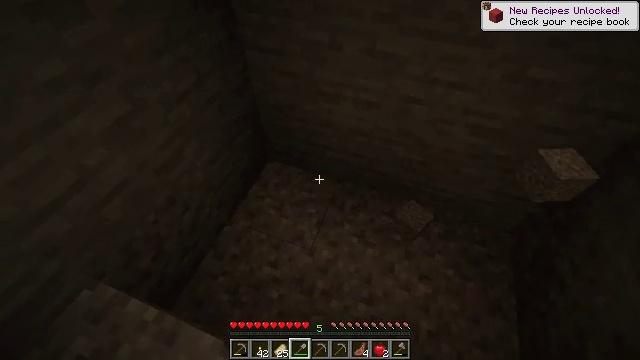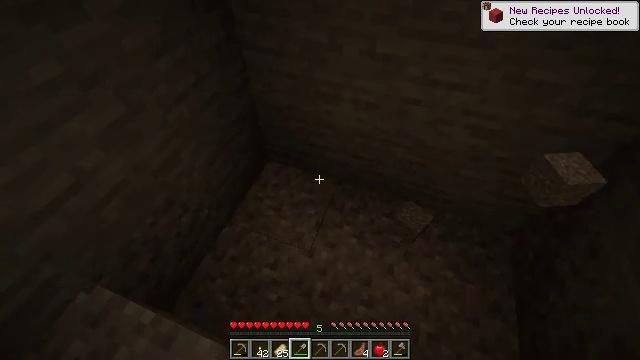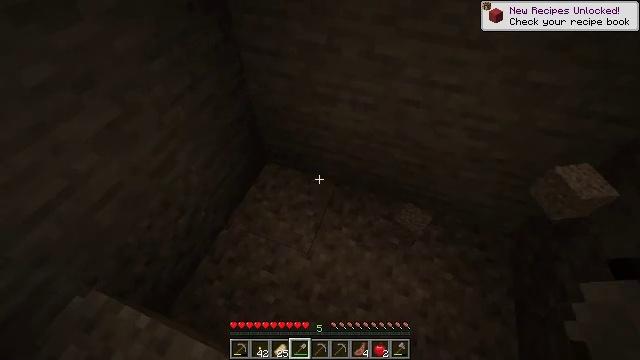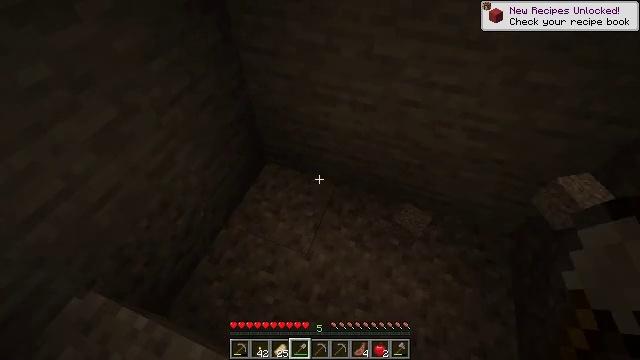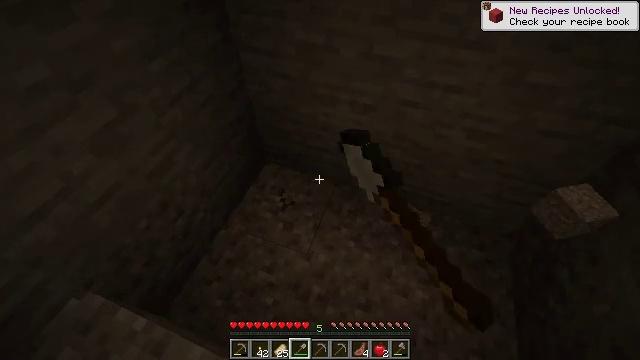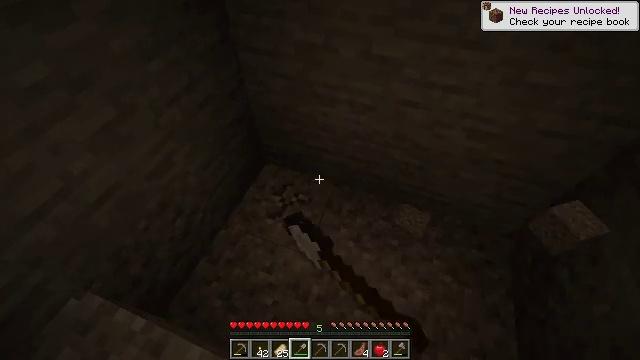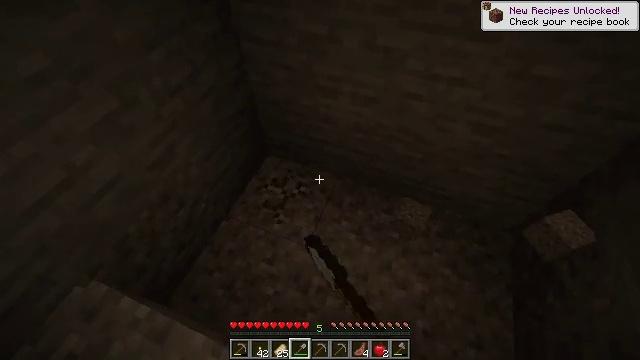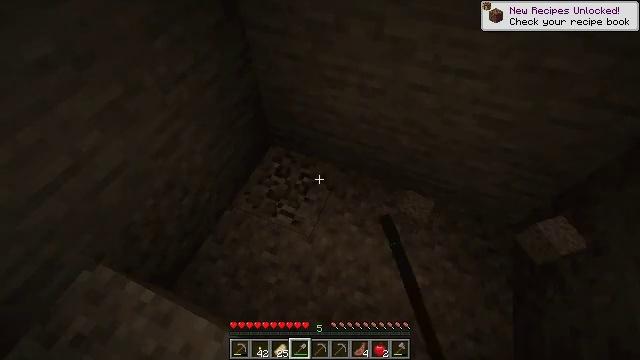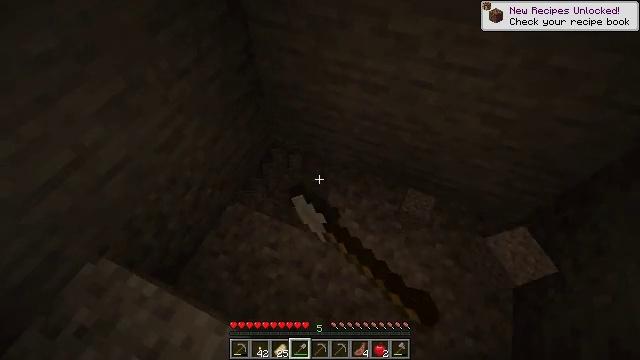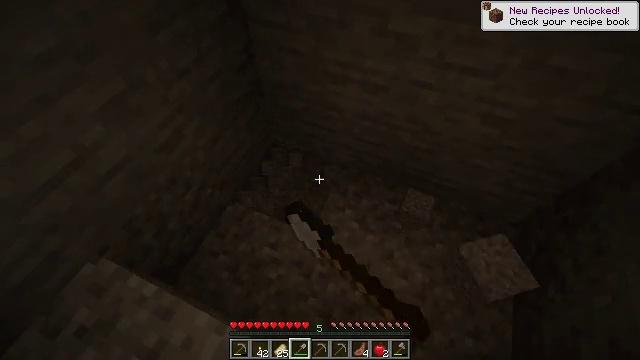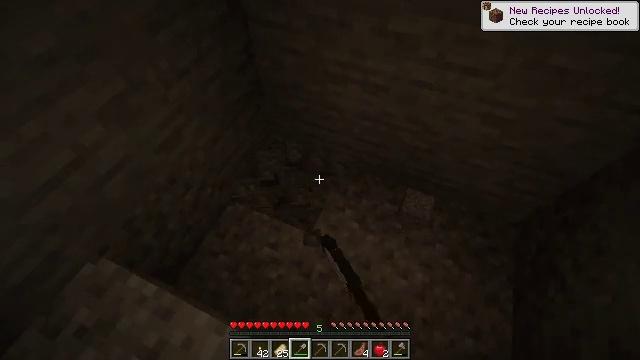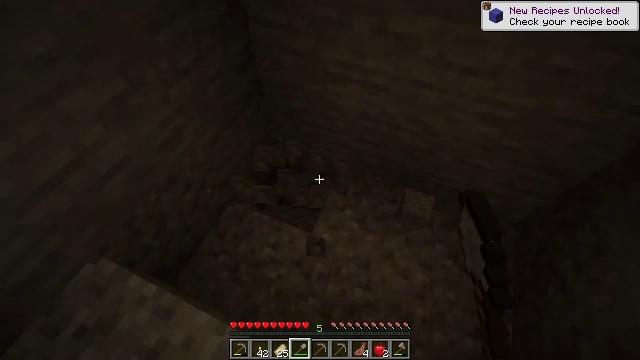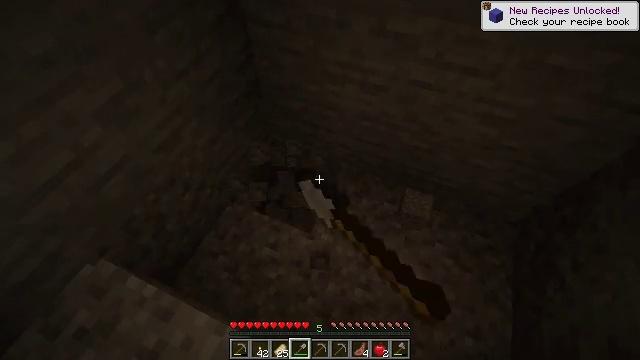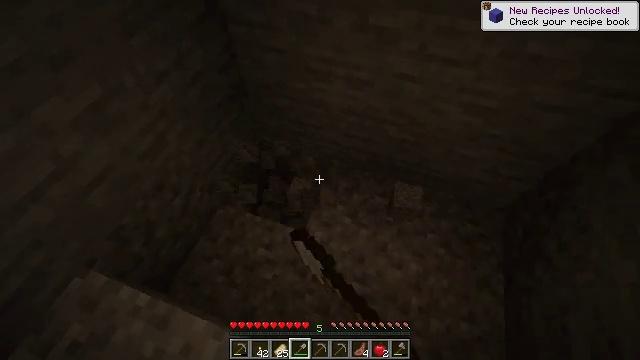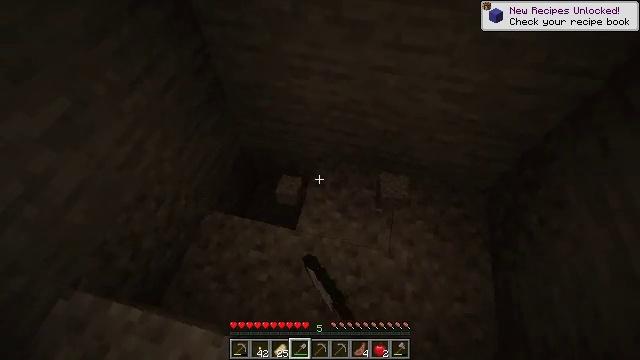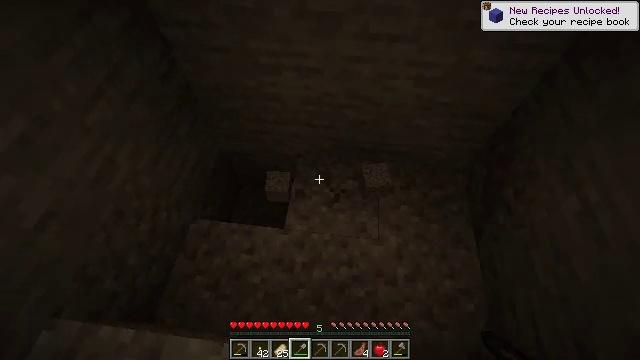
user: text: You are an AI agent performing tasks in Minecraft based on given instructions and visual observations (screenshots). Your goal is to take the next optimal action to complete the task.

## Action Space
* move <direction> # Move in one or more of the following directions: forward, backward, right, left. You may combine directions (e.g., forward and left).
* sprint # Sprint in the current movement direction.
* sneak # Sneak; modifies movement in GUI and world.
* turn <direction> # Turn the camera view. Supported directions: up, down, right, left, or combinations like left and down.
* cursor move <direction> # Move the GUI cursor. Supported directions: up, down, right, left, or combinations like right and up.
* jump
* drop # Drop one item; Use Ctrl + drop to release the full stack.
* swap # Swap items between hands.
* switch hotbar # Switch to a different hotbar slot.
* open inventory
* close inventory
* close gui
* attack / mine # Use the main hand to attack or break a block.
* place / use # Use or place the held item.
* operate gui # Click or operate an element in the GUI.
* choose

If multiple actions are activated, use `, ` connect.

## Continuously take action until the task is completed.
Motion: motion action
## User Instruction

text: Collect gravel for your inventory.
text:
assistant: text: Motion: no_op
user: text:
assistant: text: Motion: no_op
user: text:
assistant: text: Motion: attack / mine
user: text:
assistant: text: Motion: attack / mine
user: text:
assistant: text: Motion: attack / mine
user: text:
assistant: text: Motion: turn down, attack / mine
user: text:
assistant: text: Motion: turn left and down, attack / mine
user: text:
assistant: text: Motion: attack / mine
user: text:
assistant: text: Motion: attack / mine
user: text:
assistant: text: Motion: attack / mine
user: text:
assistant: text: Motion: attack / mine
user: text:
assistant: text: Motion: attack / mine
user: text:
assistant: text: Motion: turn right, attack / mine
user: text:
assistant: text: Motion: turn right, attack / mine
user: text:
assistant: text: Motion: turn right and down, attack / mine
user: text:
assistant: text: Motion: turn right, attack / mine
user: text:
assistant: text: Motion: turn right, attack / mine
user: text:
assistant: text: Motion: turn right, attack / mine
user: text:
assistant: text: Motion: attack / mine
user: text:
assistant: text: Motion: attack / mine
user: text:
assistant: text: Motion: turn right, attack / mine
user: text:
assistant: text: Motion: turn right, attack / mine
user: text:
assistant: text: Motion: turn right, attack / mine
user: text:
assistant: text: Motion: turn right, attack / mine
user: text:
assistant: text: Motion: turn right, attack / mine
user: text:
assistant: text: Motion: turn right, attack / mine
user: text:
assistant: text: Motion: turn right and up, attack / mine
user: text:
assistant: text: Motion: turn right and up, attack / mine
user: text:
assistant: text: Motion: turn right, attack / mine
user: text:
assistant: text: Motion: attack / mine